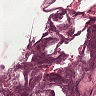
Metastatic tissue present: no